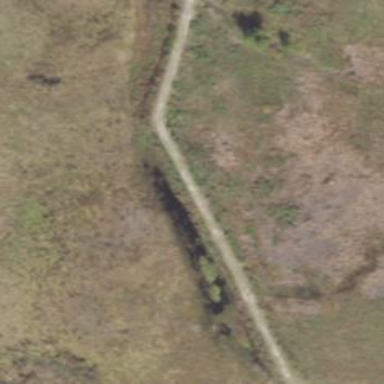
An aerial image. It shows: Marshy wetland area.